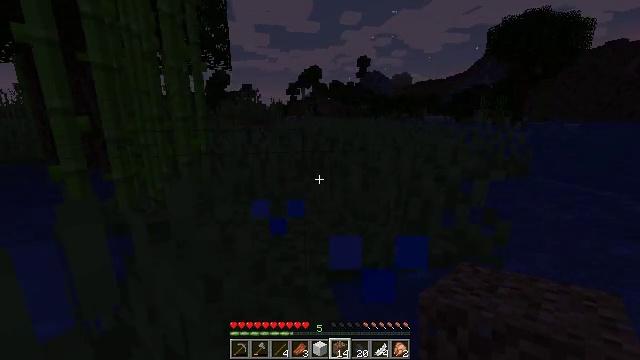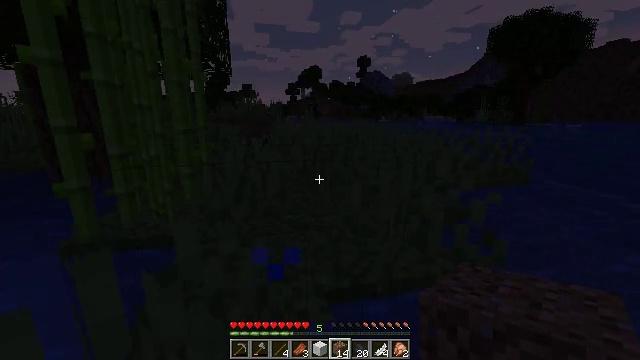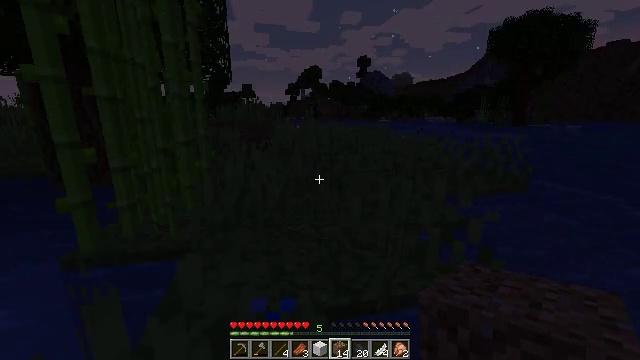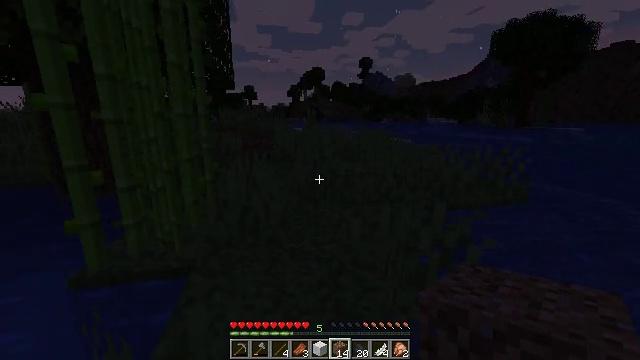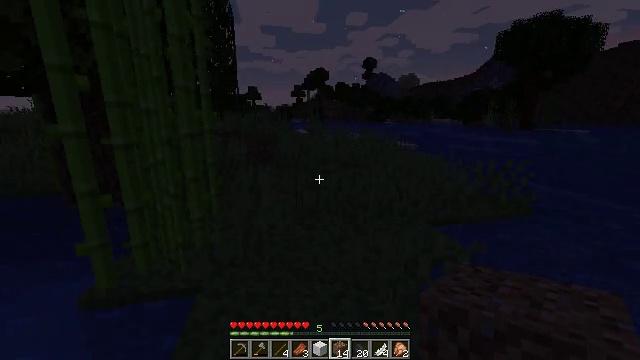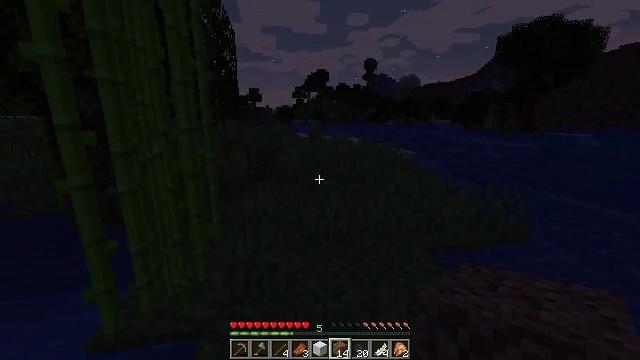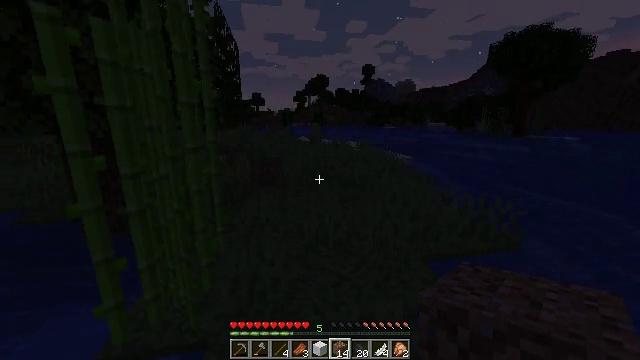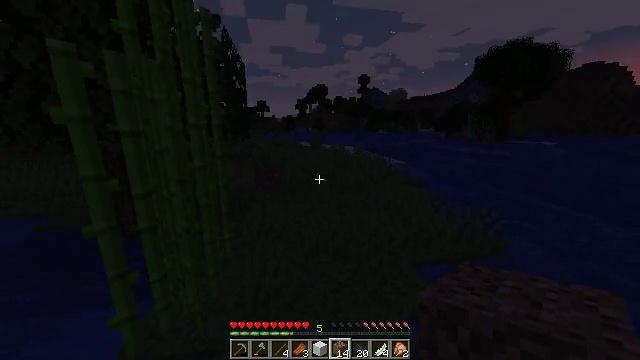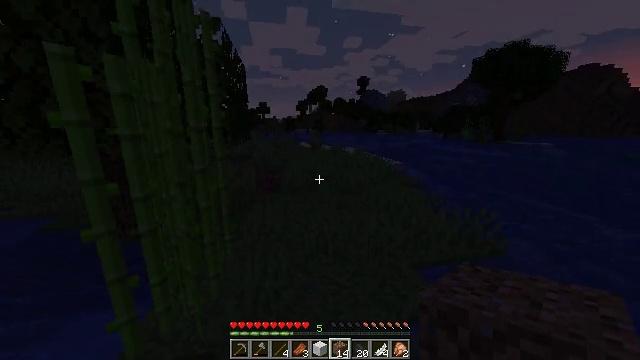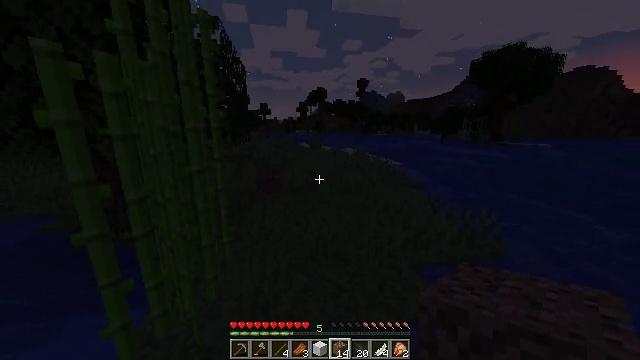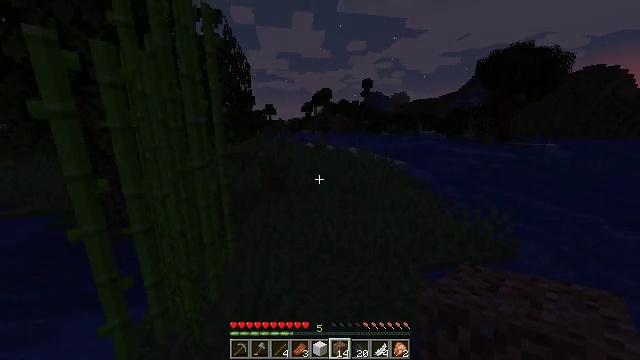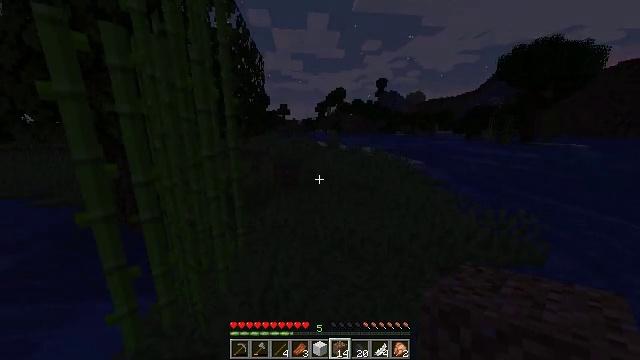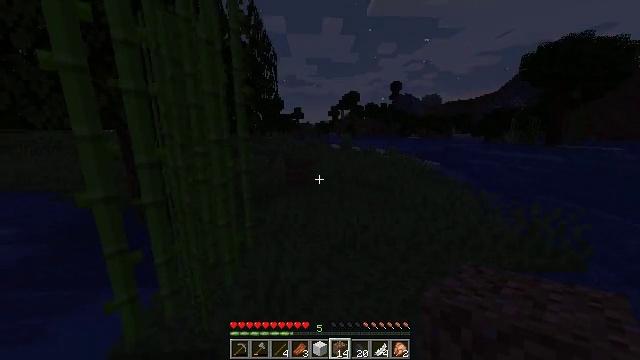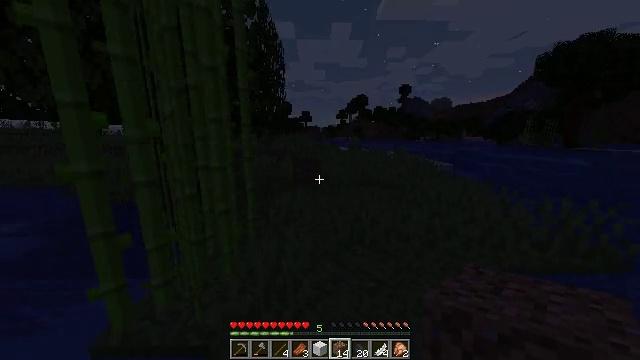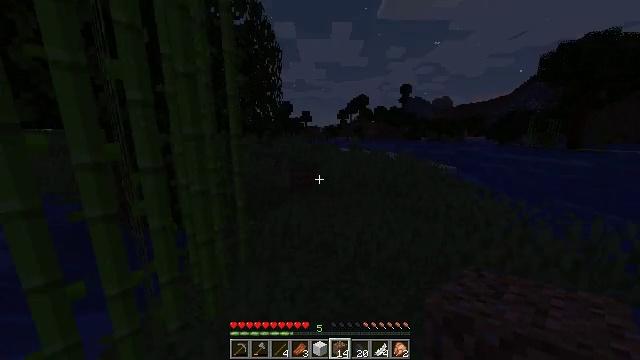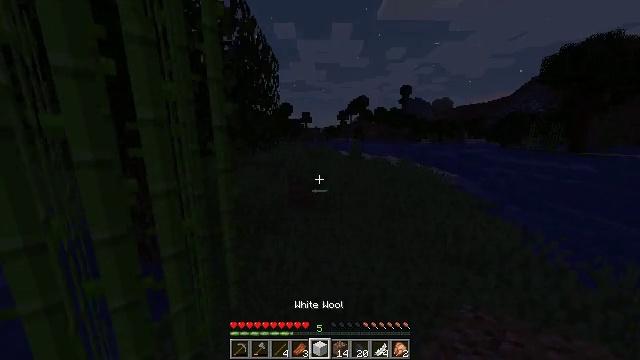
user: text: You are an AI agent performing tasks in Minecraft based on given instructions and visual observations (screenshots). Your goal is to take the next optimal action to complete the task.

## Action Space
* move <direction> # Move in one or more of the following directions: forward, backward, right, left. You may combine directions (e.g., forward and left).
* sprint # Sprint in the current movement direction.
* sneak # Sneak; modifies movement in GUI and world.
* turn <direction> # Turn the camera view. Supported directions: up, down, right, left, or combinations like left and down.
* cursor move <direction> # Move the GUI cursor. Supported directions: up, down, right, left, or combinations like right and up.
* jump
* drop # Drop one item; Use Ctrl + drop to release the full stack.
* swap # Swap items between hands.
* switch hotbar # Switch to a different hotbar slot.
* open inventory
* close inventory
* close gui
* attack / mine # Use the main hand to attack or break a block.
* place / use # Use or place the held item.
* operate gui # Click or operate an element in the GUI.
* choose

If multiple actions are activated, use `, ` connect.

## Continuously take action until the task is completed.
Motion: motion action
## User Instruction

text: Interact with the crafting table to make a torch.
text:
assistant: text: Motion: move forward, sprint, jump
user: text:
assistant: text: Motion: move forward, sprint, jump
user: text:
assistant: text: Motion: move forward, sprint, jump
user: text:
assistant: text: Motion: move forward, sprint, jump
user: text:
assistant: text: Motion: move forward, sprint, jump
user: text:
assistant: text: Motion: move forward, sprint, jump
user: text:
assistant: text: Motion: move forward, sprint
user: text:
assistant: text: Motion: move forward, sprint
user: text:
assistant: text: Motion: move forward, sprint
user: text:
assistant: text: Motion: move forward, sprint, turn left
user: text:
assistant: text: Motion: move forward, sprint, turn left
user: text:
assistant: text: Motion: move forward, sprint, turn left
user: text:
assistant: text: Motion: move forward, sprint, turn left and up, jump
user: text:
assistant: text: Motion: move forward, sprint, jump
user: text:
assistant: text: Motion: move forward, sprint, jump
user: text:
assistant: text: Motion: move forward, sprint, jump
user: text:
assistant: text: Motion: move forward, sprint, jump
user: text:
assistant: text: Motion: move forward, sprint, jump
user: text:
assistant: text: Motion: move forward, sprint, jump
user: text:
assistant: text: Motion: move forward, sprint, jump
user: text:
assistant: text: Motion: move forward, sprint, jump
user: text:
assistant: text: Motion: move forward, sprint
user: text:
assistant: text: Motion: move forward, sprint
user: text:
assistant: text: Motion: move forward, sprint, turn left
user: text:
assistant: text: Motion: move forward, sprint, turn left
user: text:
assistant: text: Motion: move forward, sprint, turn left
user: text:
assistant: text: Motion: move forward, sprint, turn left
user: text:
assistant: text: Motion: move forward, sprint
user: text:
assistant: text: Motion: move forward, sprint
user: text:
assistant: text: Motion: move forward, sprint